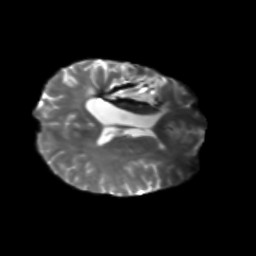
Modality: T2w
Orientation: axial
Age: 44
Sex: female
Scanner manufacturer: siemens
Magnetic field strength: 3 T
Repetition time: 5.25 s
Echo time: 0.08 s